Question: I have this:
'''
<Window x:Class="ScrollTest.MainWindow"
xmlns="http://schemas.microsoft.com/winfx/2006/xaml/presentation"
xmlns:x="http://schemas.microsoft.com/winfx/2006/xaml"
Title="MainWindow"
Height="450"
Width="525">
<ScrollViewer ScrollViewer.HorizontalScrollBarVisibility="Visible"
ScrollViewer.VerticalScrollBarVisibility="Visible">
<Grid>
<Grid.RowDefinitions>
<RowDefinition Height="Auto" />
<RowDefinition Height="*" />
</Grid.RowDefinitions>
<GroupBox Grid.Row="0"
Header="Stuff"
Height="200">
<TextBlock Text="Lots of controls go here"
HorizontalAlignment="Center"
VerticalAlignment="Center" />
</GroupBox>
<TabControl Grid.Row="1">
<TabItem Header="Main Tab">
<TextBox MinHeight="100"
HorizontalAlignment="Stretch"
VerticalAlignment="Stretch"
HorizontalContentAlignment="Left"
VerticalContentAlignment="Top"
ScrollViewer.HorizontalScrollBarVisibility="Visible"
ScrollViewer.VerticalScrollBarVisibility="Visible"
AcceptsReturn="True" />
</TabItem>
</TabControl>
</Grid>
</ScrollViewer>
</Window>
'''
When I add too many rows into the 'TextBox', instead of the 'ScrollViewer' of the 'TextBox' being used, the box stretches and the outermost 'ScrollViewer' is used. Can I prevent that without fixing the height of the 'TextBox' or 'TabControl'?
If I remove 'MinHeight' on the 'TextBox' and set 'MaxLines' to 5, this is what I get:

If I added a 6th line, the scroll bars of the 'TextBox''s 'ScrollViewer' are used, but they still remain centered vertically in the 'TextBox' control.
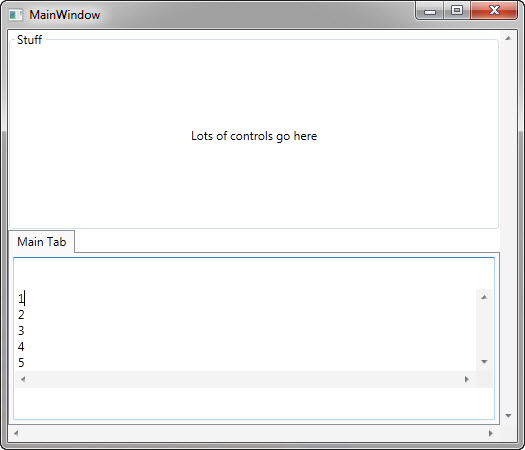
Answer: I was able to get close with this:
'''
<Window x:Class="ScrollTest.MainWindow"
xmlns="http://schemas.microsoft.com/winfx/2006/xaml/presentation"
xmlns:x="http://schemas.microsoft.com/winfx/2006/xaml"
Title="MainWindow"
Width="525">
<ScrollViewer ScrollViewer.VerticalScrollBarVisibility="Visible"
x:Name="Base">
<Grid Height="{Binding ElementName=Base, Path=ActualHeight, Mode=OneWay}"
MinHeight="400">
<Grid.RowDefinitions>
<RowDefinition Height="Auto" />
<RowDefinition Height="*" />
</Grid.RowDefinitions>
<GroupBox Grid.Row="0"
Header="Stuff"
Height="200">
<TextBlock Text="Lots of controls go here"
HorizontalAlignment="Center"
VerticalAlignment="Center" />
</GroupBox>
<TabControl Grid.Row="1">
<TabItem Header="Main Tab">
<Grid x:Name="myInnerGrid">
<TextBox MinHeight="100"
MaxHeight="{Binding ElementName=myInnerGrid, Path=ActualHeight, Mode=OneWay}"
HorizontalAlignment="Stretch"
VerticalAlignment="Stretch"
HorizontalContentAlignment="Left"
VerticalContentAlignment="Top"
ScrollViewer.HorizontalScrollBarVisibility="Visible"
ScrollViewer.VerticalScrollBarVisibility="Visible"
AcceptsReturn="True" />
</Grid>
</TabItem>
</TabControl>
</Grid>
</ScrollViewer>
</Window>
'''
Note the binding expression on height for the outside grid and on 'MaxHeight' for the 'TextBox'.
It's still not perfect in that you have to manually set the 'MinHeight' that will trigger the outer most scrollbar. It's probably as close as WPF will allow without writing a new grid control.
The idea was found here:
<URL>